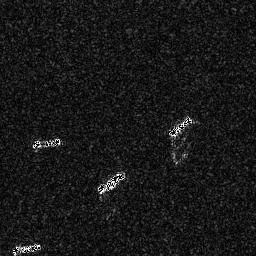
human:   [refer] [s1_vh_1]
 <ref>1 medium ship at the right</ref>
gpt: <box>[[65, 44, 75, 53, 0]]</box>